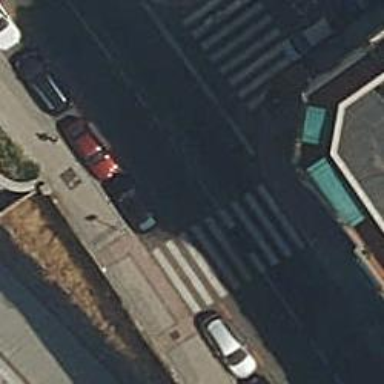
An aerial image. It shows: Marked road crossing.